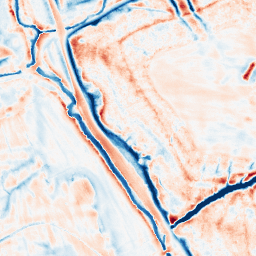
Category: edge_preserving
Decomposition family: bilateral
Decomposition parameters: d: 21
sigma_color: 25
sigma_space: 150
Upsampling method: regularized
Upsampling parameters: scale: 2
lambda_reg: 0.01
Upsampling scale: 2